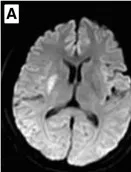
MRI, MRA and HR MRI findings of Case 2. (A) MRI diffusion weighted image shows a hypersensitive lesion on posterior limb of internal capsular.
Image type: radiology (mri)